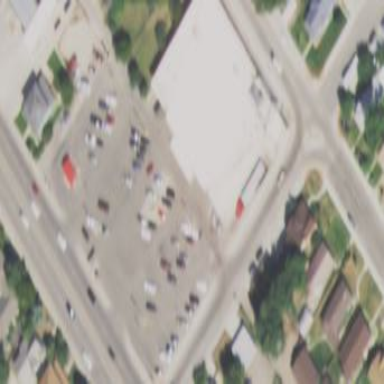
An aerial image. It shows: Building that houses supermarket.